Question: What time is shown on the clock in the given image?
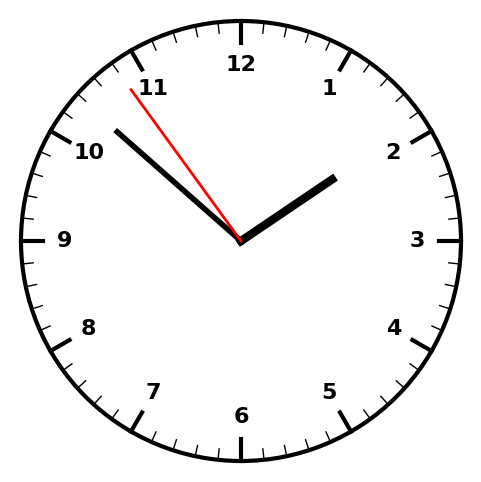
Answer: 01:51:54